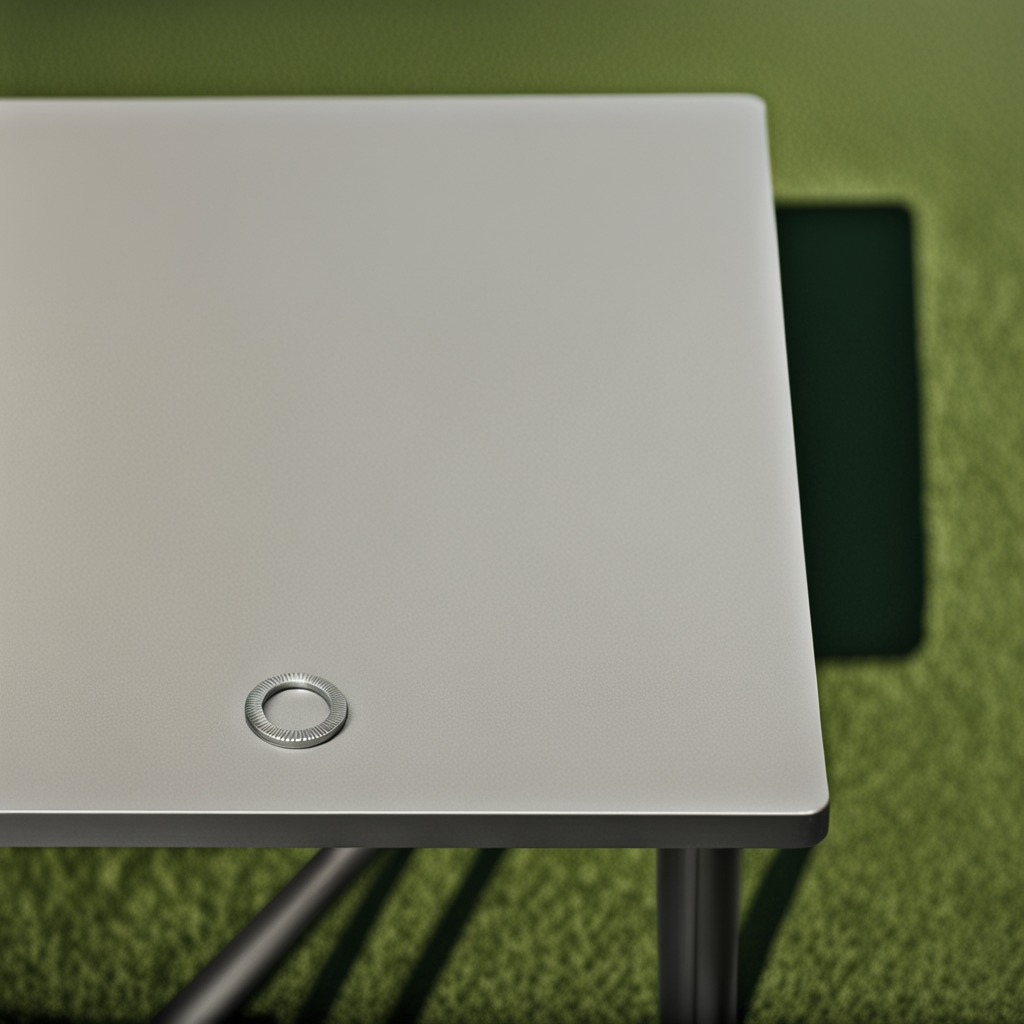
A flat metal washer is lying on a clean utility table in a temporary outdoor tool station.